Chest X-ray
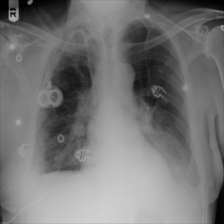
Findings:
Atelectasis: negative
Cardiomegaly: negative
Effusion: negative
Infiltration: negative
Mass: negative
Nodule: negative
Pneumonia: negative
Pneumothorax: negative
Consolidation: negative
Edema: negative
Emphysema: negative
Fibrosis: negative
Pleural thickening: negative
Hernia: negative